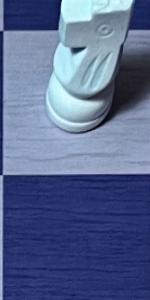
Label: Empty